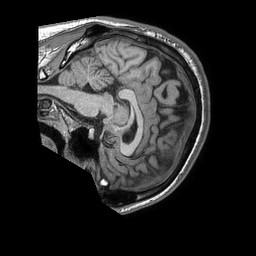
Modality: T1w
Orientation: sagittal
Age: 22
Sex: male
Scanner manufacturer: philips
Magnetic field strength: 1.5 T
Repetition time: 0.007588 s
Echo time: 0.00346 s